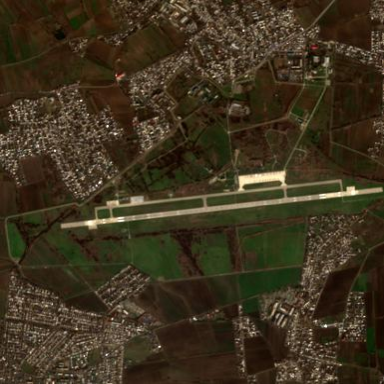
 located within larger military area designated for dual military and public aerodrome use."